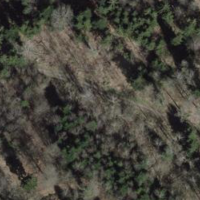
EUNIS habitat code: 44
Species observed at this site:
Aruncus dioicus